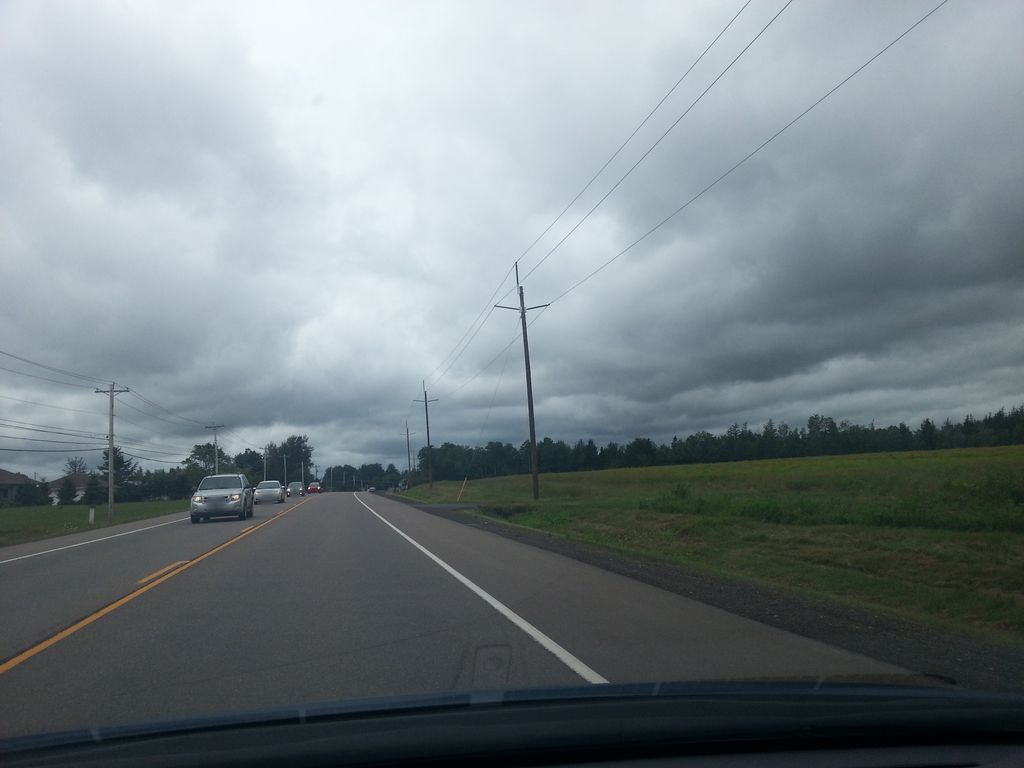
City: charlottetown